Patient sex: M
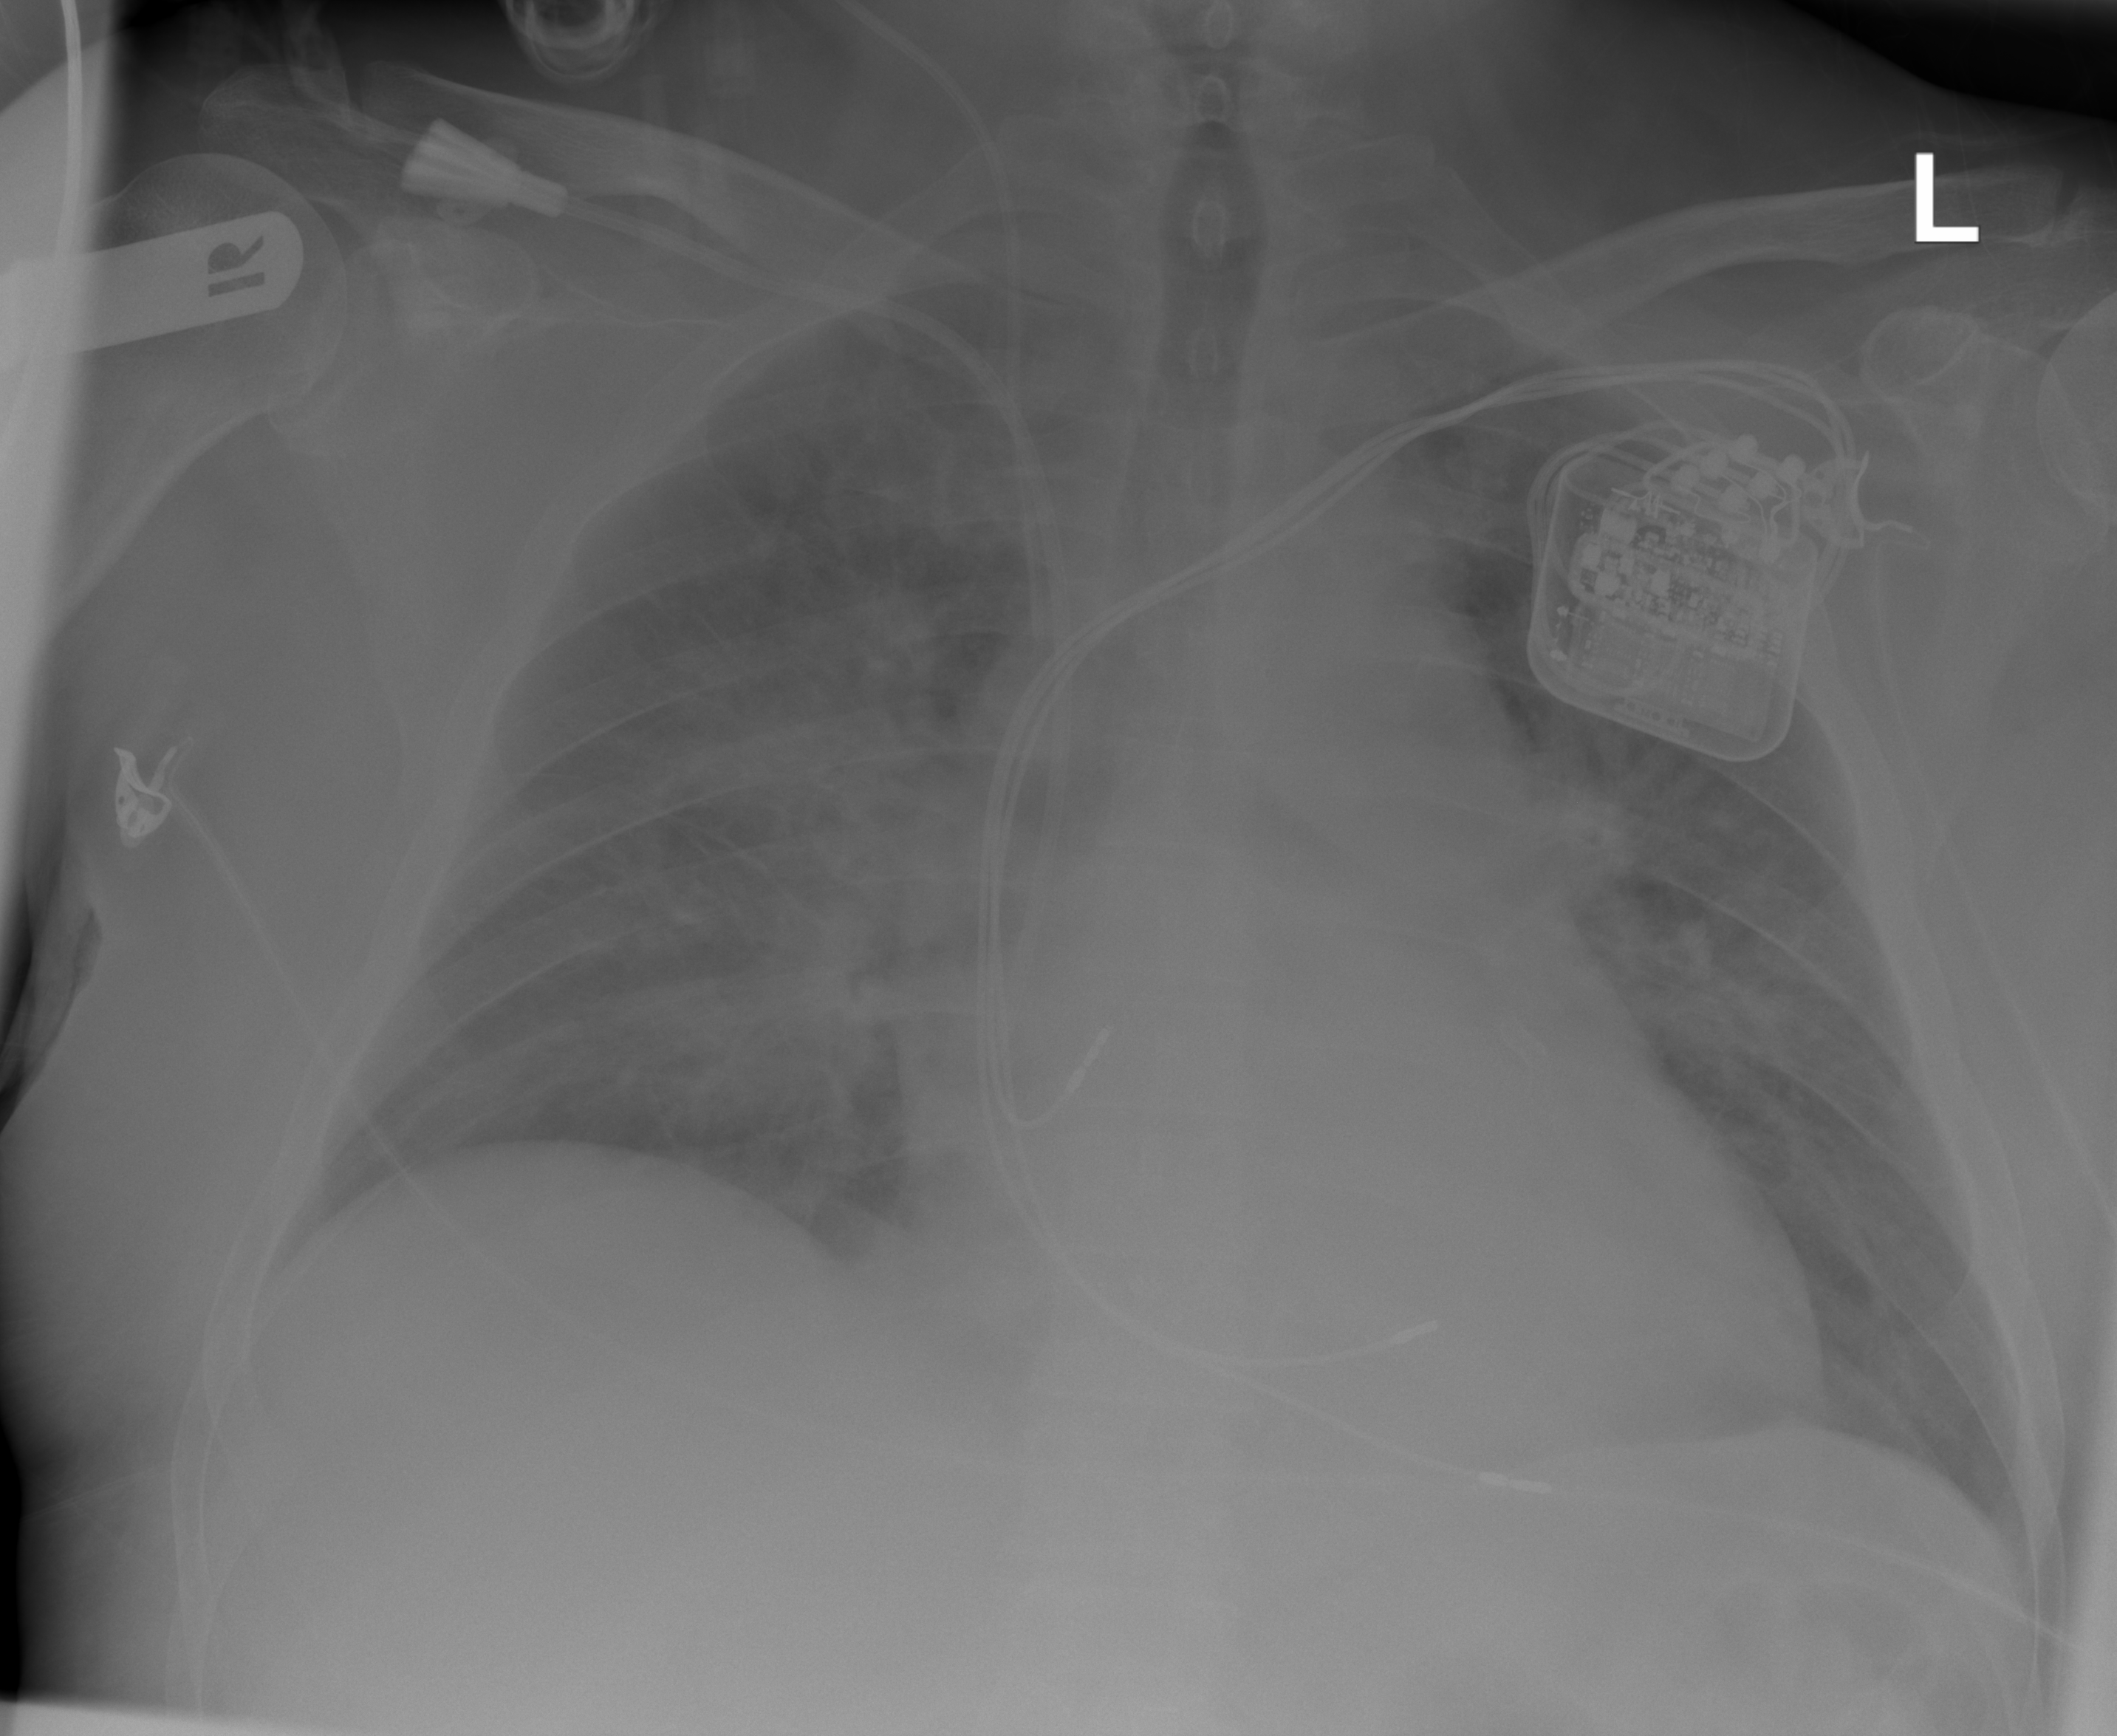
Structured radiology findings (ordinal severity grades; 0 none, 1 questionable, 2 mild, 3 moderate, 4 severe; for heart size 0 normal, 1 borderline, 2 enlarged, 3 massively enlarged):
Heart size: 1
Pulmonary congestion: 2
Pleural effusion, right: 0
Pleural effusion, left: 0
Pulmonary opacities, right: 3
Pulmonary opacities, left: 2
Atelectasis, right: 2
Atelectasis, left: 2